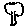
Label: tree